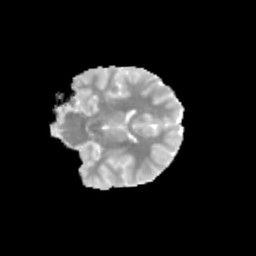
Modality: MD
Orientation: coronal
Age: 12
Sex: male
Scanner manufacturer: siemens
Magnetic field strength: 3 T
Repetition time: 3.8 s
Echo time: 0.07 s